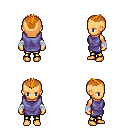
a pixel art fantasy rpg character, female body template, human, tanned skin, chain tabard jacket, gold greaves, dark blonde short mohawk hairstyle, white cloth bandages, four views (front, back, left, right), 2x2 character sprite sheet, small pixel art, hard edges, no anti-aliasing